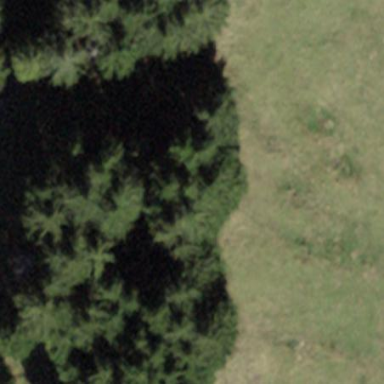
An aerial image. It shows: Forest area.